Field crop: maize
Growth stage: 2
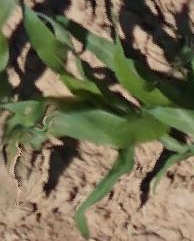
Species: maize